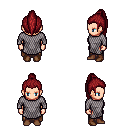
a pixel art fantasy rpg character, female body template, human, light skin, chain mail, robe skirt, brunette long topknot hairstyle, brown shoes, four views (front, back, left, right), 2x2 character sprite sheet, small pixel art, hard edges, no anti-aliasing